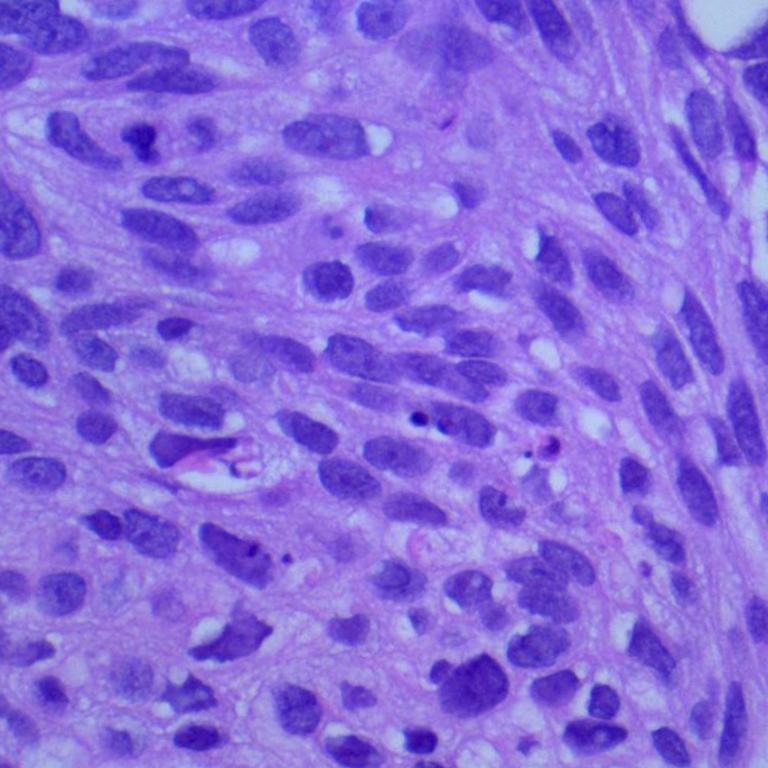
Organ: lung
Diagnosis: squamous carcinomas